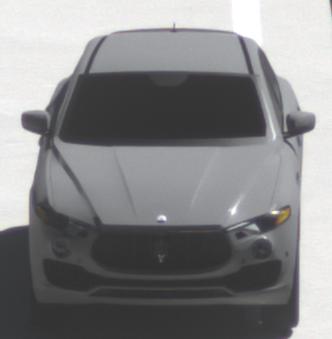
Make: Maserati
Model: Levante GT Hybrid
Detailed model: Levante
Model produced from: 2021/07
Model produced until: 2022/10
Doors: 4
Color: gray
Road condition: dry road
Daytime: midday
Contrast: high contrast